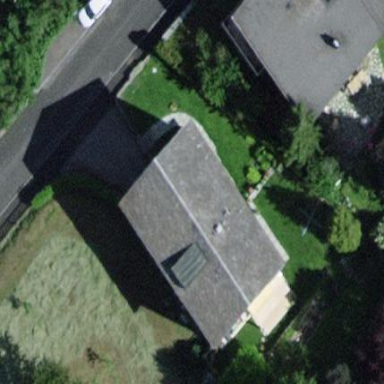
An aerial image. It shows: Gabled building.